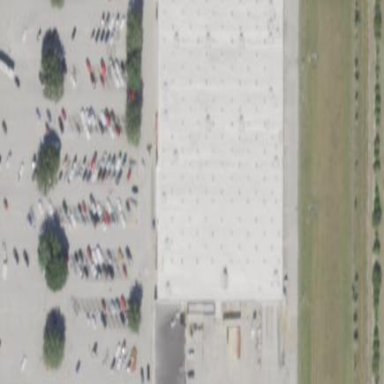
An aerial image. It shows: Supermarket building.